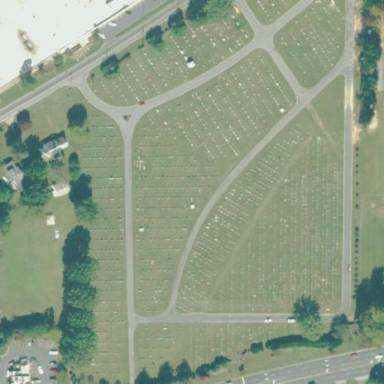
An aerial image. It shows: Cemetery.